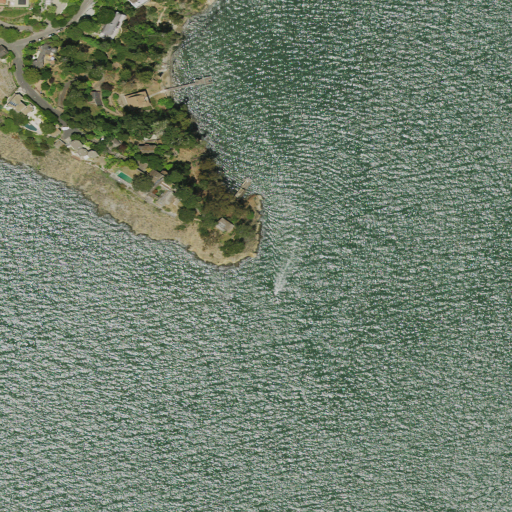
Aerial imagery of cape in California named Peninsula Point containing open water, low intensity development, open development, medium intensity development, and shrub